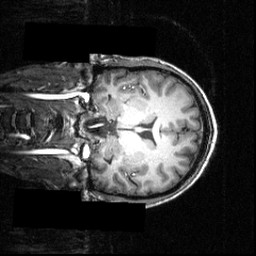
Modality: T1w
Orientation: coronal
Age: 24
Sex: male
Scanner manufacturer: siemens
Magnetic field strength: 3.951 T
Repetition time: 1.5 s
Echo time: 0.00335 s